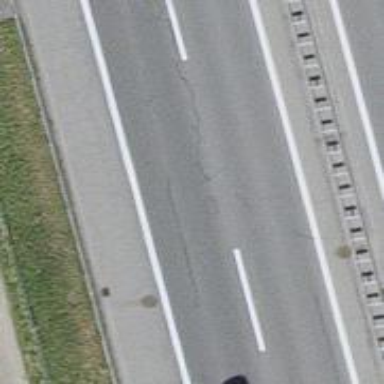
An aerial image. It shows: View of motorway.